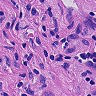
Metastatic tissue present: no